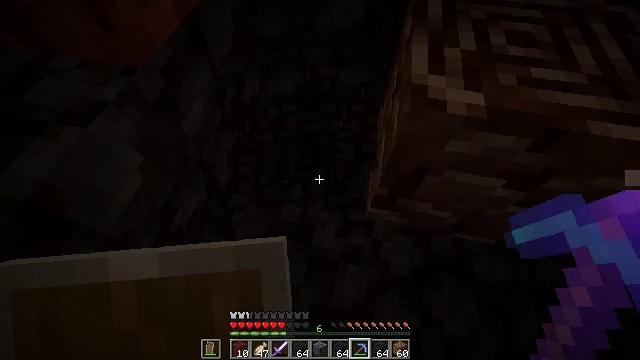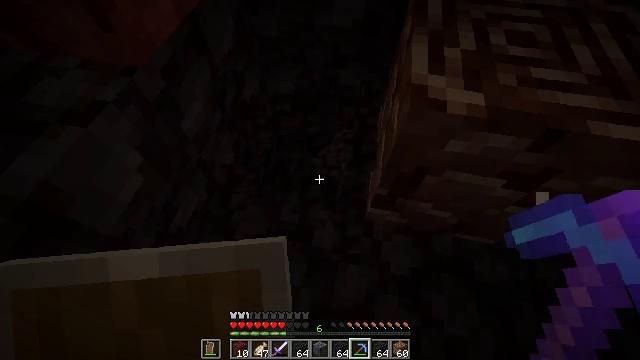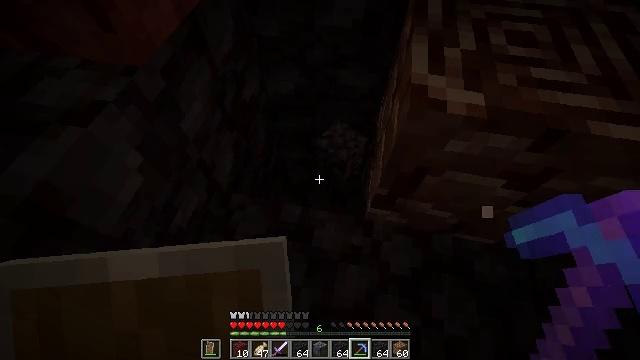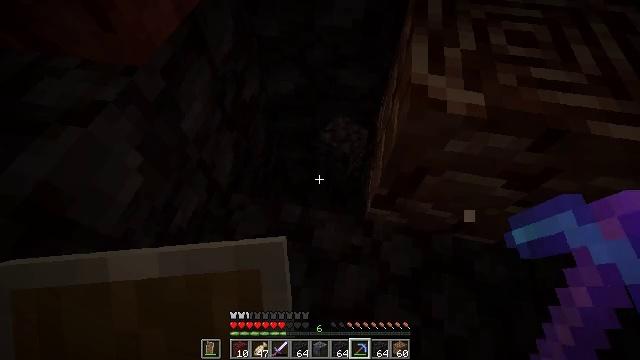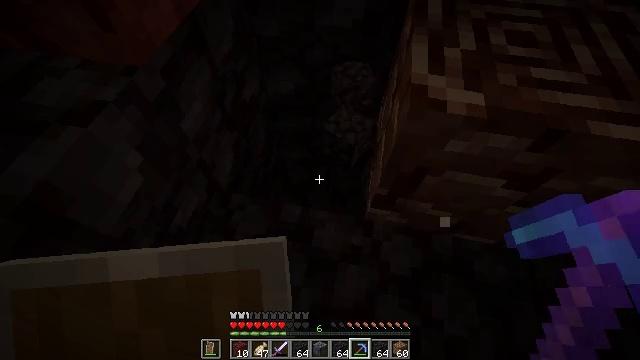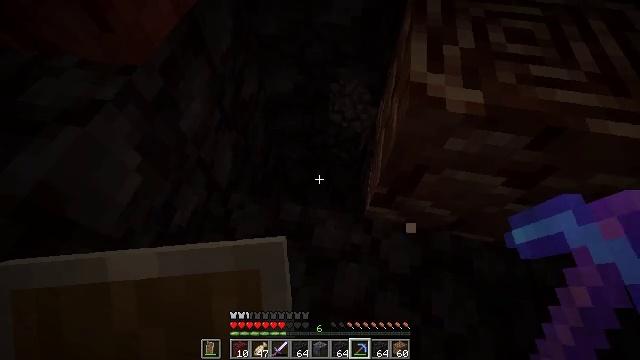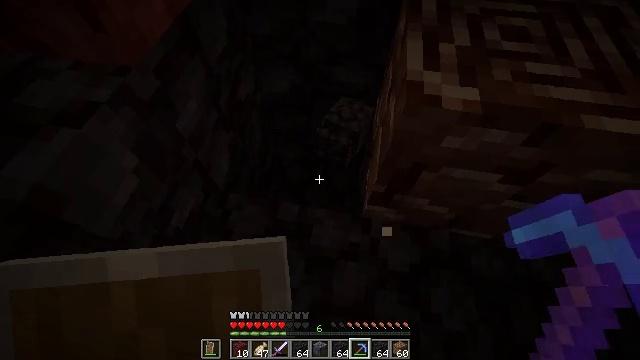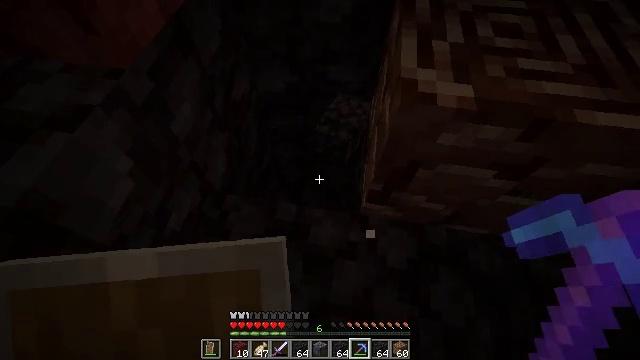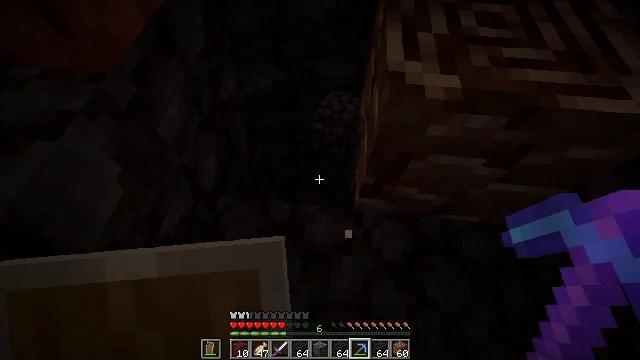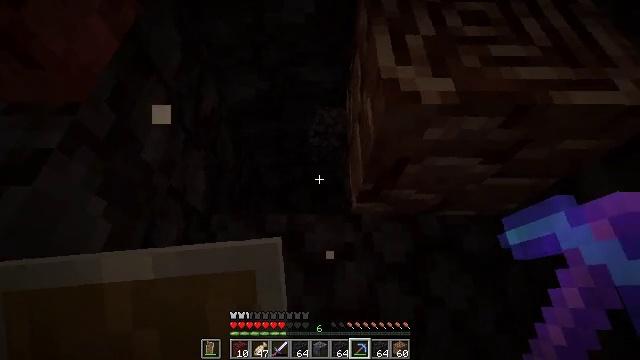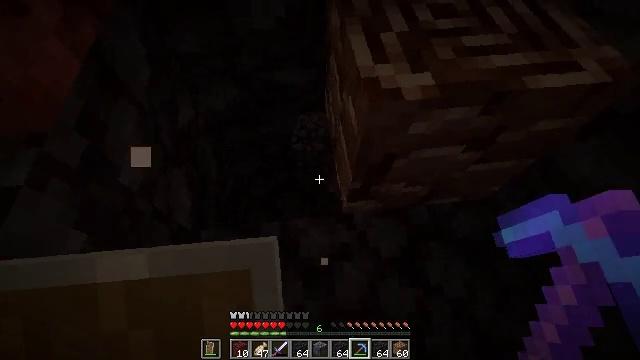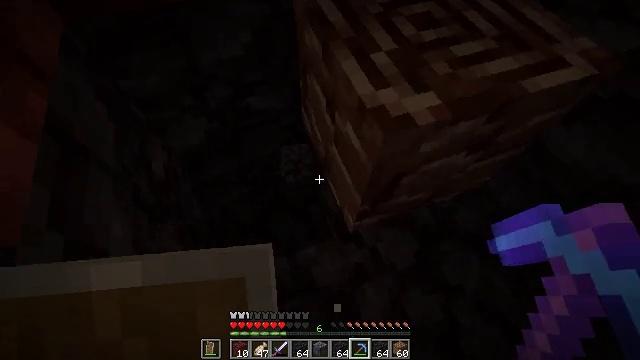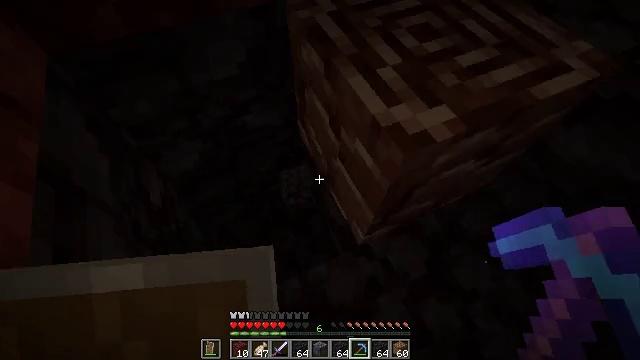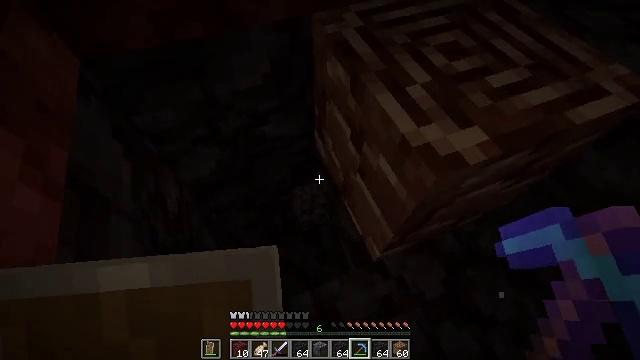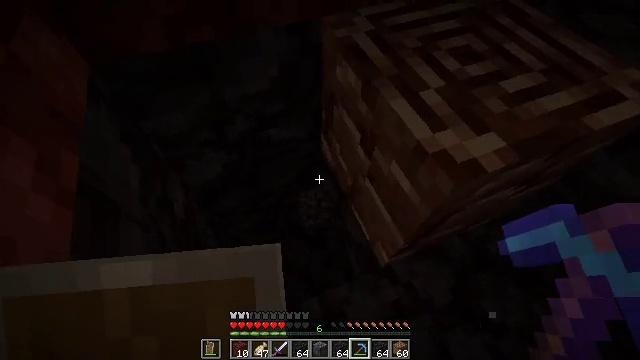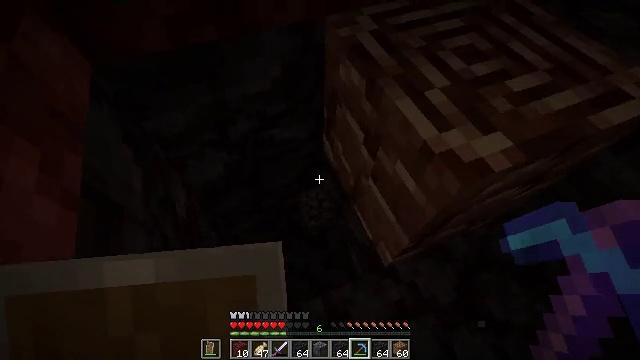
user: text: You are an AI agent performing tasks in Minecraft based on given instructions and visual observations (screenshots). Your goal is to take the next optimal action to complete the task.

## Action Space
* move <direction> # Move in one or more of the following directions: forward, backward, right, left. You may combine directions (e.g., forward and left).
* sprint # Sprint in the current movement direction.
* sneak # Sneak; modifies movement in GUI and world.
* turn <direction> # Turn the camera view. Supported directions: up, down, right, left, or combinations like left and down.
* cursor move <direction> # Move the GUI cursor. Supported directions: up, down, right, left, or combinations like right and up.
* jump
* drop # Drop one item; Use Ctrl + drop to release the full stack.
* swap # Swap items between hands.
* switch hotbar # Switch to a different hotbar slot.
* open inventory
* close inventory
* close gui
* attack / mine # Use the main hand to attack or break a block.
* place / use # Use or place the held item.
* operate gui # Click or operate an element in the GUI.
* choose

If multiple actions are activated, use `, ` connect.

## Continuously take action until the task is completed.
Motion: motion action
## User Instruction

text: Dig deep through the Nether to find ancient debris.
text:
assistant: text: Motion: no_op
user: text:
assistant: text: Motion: no_op
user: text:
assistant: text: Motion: no_op
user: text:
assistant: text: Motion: no_op
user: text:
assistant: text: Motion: no_op
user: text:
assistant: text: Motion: no_op
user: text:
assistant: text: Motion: turn right
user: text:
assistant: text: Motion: turn right
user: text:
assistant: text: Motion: move forward and move left, turn right
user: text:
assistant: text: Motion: move forward and move left, turn right
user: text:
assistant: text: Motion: move forward and move left, turn right
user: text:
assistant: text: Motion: turn right
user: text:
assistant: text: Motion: turn left and up
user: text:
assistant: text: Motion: no_op
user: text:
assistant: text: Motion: no_op
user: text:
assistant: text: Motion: turn right
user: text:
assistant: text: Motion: no_op
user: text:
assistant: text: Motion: turn right and down
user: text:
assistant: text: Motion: turn right
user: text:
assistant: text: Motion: turn right
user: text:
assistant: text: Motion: turn right
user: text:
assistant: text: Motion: turn right
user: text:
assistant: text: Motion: turn right
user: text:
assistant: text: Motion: turn right
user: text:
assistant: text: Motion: turn right and up
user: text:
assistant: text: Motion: turn right
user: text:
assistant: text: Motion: move forward
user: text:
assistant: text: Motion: move forward
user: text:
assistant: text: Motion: no_op
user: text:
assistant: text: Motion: no_op